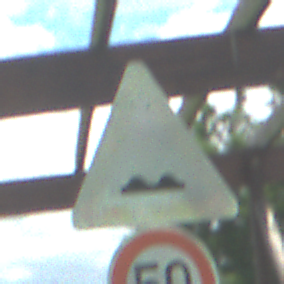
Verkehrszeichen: UnebeneFahrbahn
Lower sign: Geschwindigkeit50
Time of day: Midday
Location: Outdoor (Nature)
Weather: PartlyCloudy
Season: NotSpecified
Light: Natural